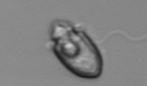
Label: Amphidinium